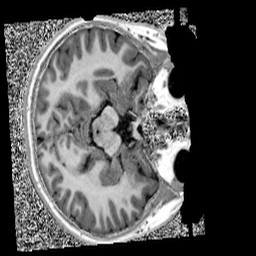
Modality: UNIT1
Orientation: axial
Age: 10
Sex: female
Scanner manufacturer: siemens
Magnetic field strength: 3 T
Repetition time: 4 s
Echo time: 0.00303 s